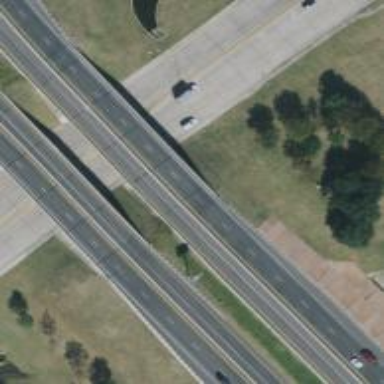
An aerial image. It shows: Motorway bridge with asphalt surface.